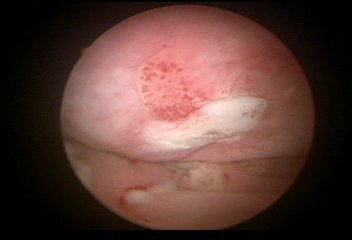
Modality: WLC
Class: Malignant
Subclass: LowGradePapillary
Lesion: L1
Stage: Ta
Morphology: Papillary
Bladder cancer association: Yes
Annotated structures: Tumor